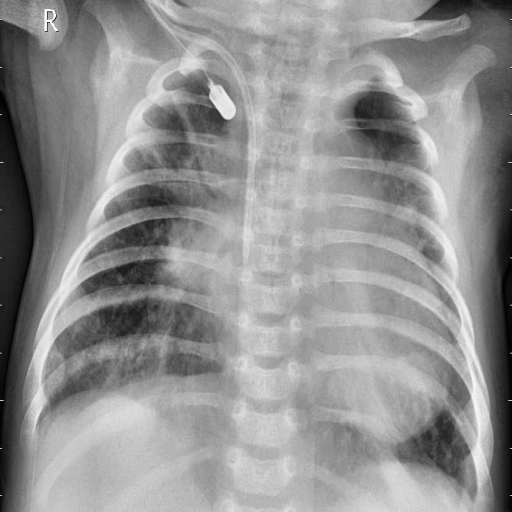
Finding: PNEUMONIA